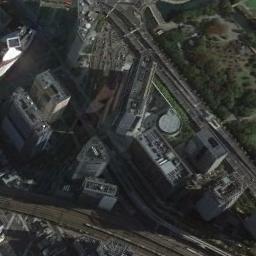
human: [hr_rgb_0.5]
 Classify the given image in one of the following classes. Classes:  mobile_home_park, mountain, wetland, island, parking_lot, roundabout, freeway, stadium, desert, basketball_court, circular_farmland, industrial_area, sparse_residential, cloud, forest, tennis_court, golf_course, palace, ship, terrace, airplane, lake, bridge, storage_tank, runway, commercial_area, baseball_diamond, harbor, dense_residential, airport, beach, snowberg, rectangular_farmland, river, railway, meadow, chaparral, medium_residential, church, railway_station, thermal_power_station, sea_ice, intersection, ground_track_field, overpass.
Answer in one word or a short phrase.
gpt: commercial_area